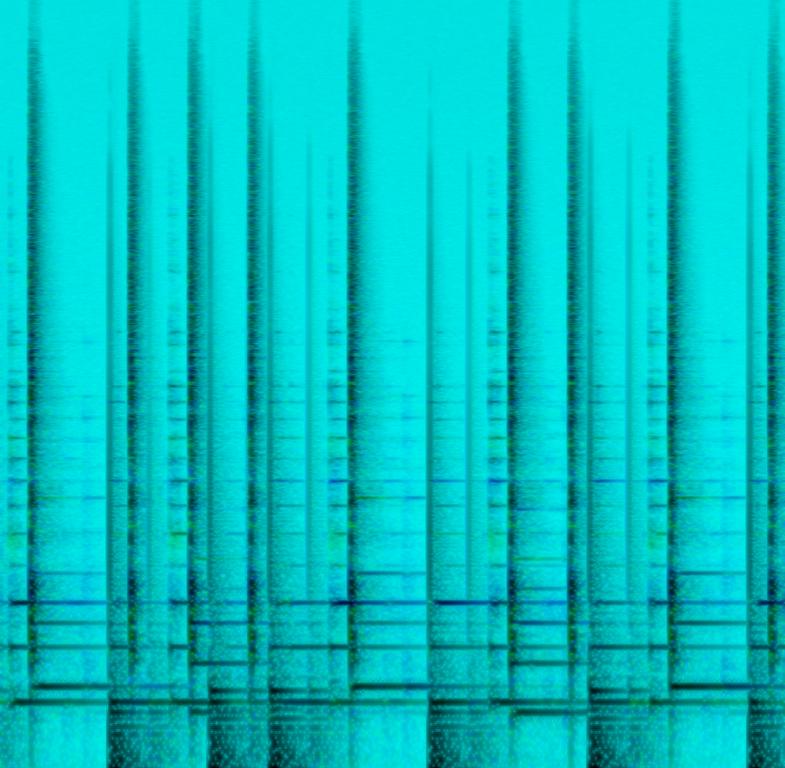
The low quality recording features an echoing tom, snappy rimshots and echoing, repetitive arpeggiated harp melody playing, after which there is a punchy kick hit. It sounds groovy.